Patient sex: M
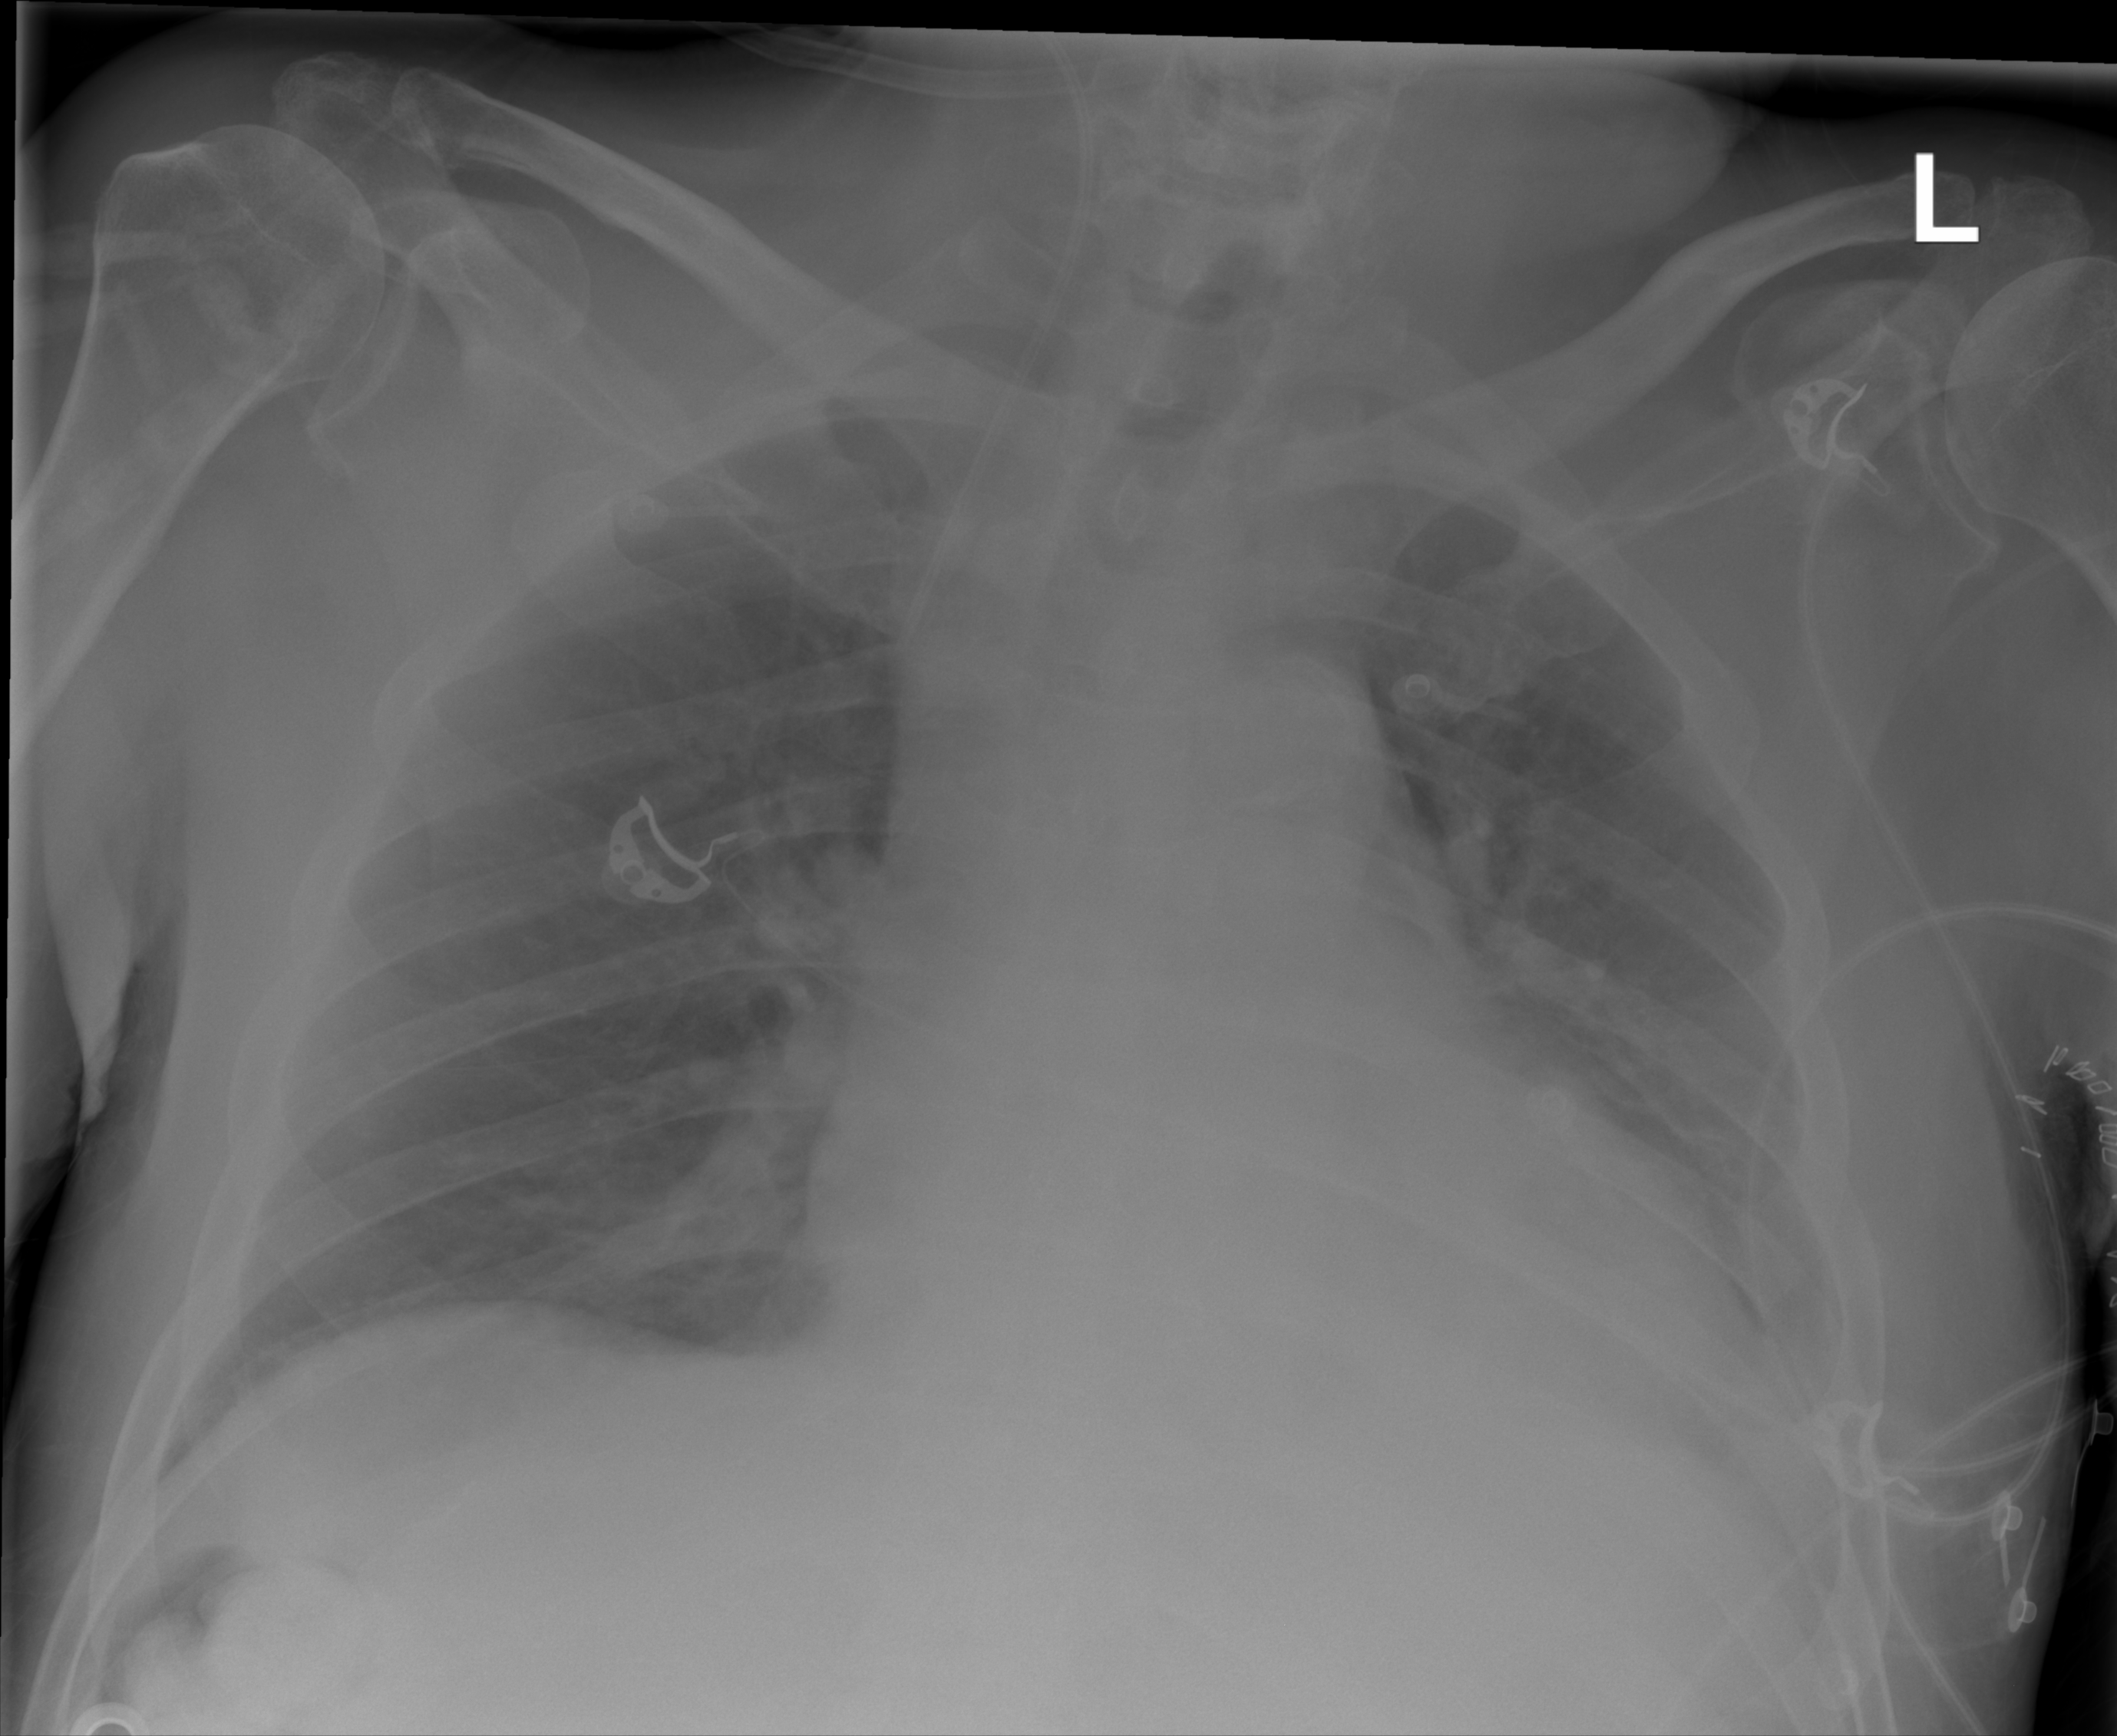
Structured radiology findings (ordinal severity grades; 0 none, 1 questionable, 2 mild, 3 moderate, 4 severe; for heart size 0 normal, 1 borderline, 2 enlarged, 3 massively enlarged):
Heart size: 0
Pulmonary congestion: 0
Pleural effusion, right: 0
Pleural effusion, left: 2
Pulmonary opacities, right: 0
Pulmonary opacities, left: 0
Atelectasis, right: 2
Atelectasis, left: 0